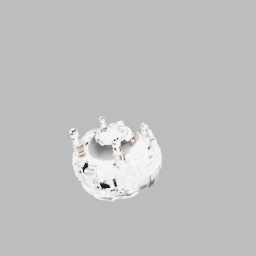
Label: mechanical